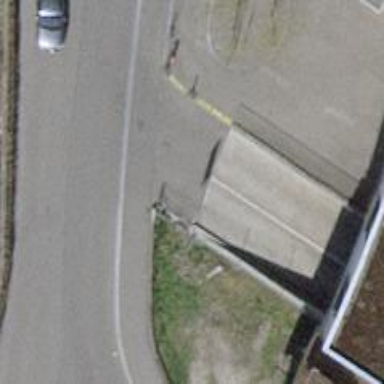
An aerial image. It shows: Parking area.